Question: I have a little problem with react fetch while trying to send data to my database.
I have a list of teams and I would like to add players to certain teams. I am trying to send player name and player number from user input and team ID from the specific team they are adding the player to. This is my function for adding players:
'''
addPlayers() {
var pname = document.getElementById("playerName").value;
var pnr = document.getElementById('pnr').value;
var teamId = document.getElementById('teamId').value;
console.log(pname + pnr + teamId);
fetch("http://localhost:8080/api/addPlayer?name="+pname+"&number="+pnr+"&teamId="+teamId);
}
'''
It all works if I hard code player name and number or when I hard code teamID. When trying to get all 3 dynamically it does not work. The console.log simply returns the team ID and that also does not update when trying to add players to other teams.
React render part:
'''
this.state.data.map((dynamicData, key) =>
<div class="black">
<PanelGroup accordion id="accordion">
<Panel bsStyle="primary" eventKey="1">
<Panel.Heading>
<Panel.Title toggle>{dynamicData.name} <i class="fas fa-angle-down"></i></Panel.Title>
</Panel.Heading>
<Panel.Body collapsible>Add players</Panel.Body>
<Panel.Body collapsible>
<div id="dynamicInput">
<input type="hidden" class="bottomroom" id="teamId" value={dynamicData.id}></input>
<input type="text" class="bottomroom" placeholder="Player name" id="playerName"></input>
<input type="text" class="bottomroom" placeholder="Player number" id="pnr"></input>
</div>
<br></br>
<button type="submit" onClick={this.addPlayers} class="btn btn-success button"><i class="fas fa-check-circle"></i></button>
</Panel.Body>
</Panel>
</PanelGroup>
'''
<URL>

---
Error:
'''
"Bad Request"
message
:
"Failed to convert value of type 'java.lang.String' to required type 'int'; nested exception is java.lang.NumberFormatException: For input string: """
path
:
"/api/addPlayer"
status
:
400
timestamp
'''
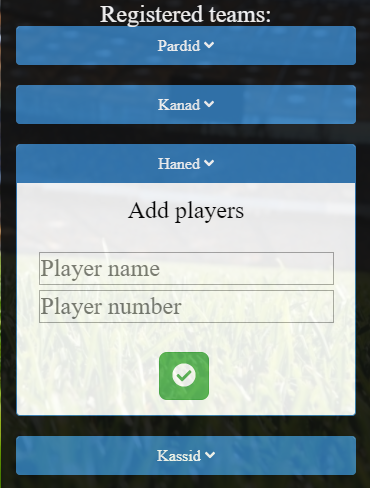
Answer: By looking at the error it's obvious that there is type mismatch for the field.
I will assume number field is of int type can you try following or if it's teamid which is of type int just do this for teamid
'''
var pnr = parseInt(document.getElementById('pnr').value);
'''
Tell us if it works.
'''
<input type="text" class="bottomroom" placeholder="Player name" id={"playerName"+key}></input>
<input type="text" class="bottomroom" placeholder="Player number" id={"pnr"+key}></input>
'''
for button
'''
<button type="submit" onClick={() => this.addPlayers(key)} class="btn btn-success button"><i class="fas fa-check-circle"></i></button>
'''
and in function
'''
addPlayers(key) {
var pname = document.getElementById("playerName").value;
var pnr = parseInt(document.getElementById('pnr').value);
var teamId = document.getElementById('teamId').value;
console.log(pname + pnr + teamId);
fetch("http://localhost:8080/api/addPlayer?name="+pname+"&number="+pnr+"&teamId="+teamId);
}
'''